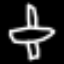
Label: airplane